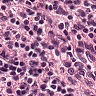
Metastatic tissue present: no